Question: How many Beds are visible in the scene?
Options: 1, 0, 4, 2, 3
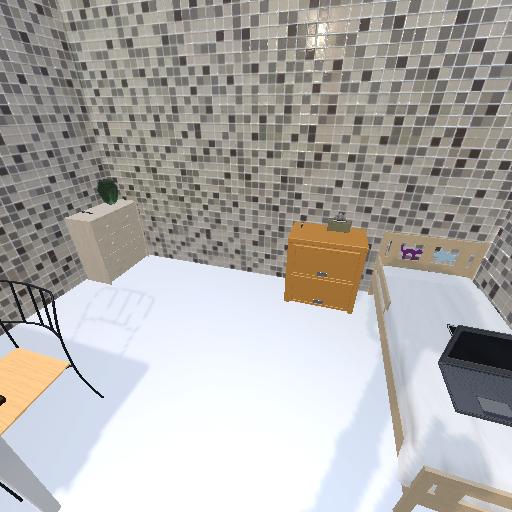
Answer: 1